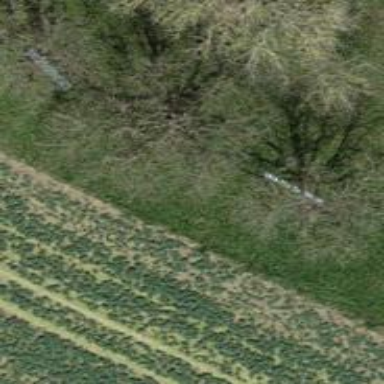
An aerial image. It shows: Mixed leaf-type deciduous tree.